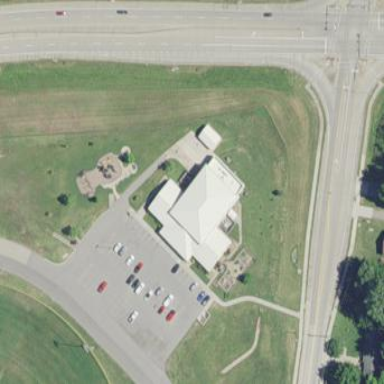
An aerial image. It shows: Community centre building.